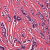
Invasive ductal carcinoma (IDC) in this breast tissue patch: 1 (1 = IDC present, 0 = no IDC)